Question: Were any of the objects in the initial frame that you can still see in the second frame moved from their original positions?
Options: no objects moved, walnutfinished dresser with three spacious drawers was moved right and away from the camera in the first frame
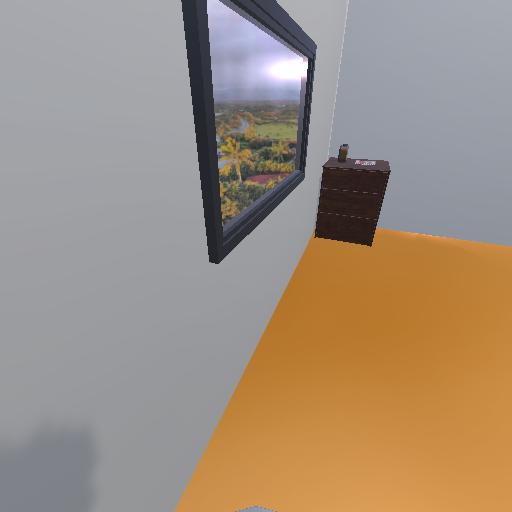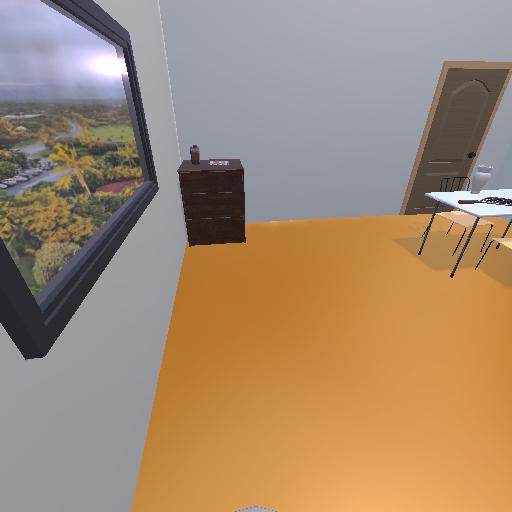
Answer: no objects moved